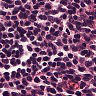
Metastatic tissue present: no